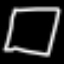
Label: square